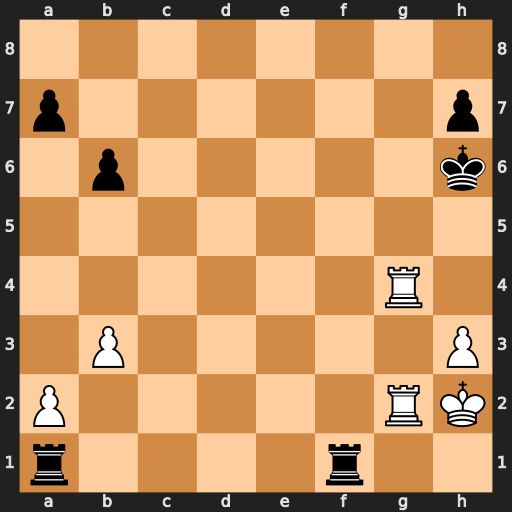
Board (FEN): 8/p6p/1p5k/8/6R1/1P5P/P5RK/r4r2
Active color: w
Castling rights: -
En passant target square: -
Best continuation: Rh4#